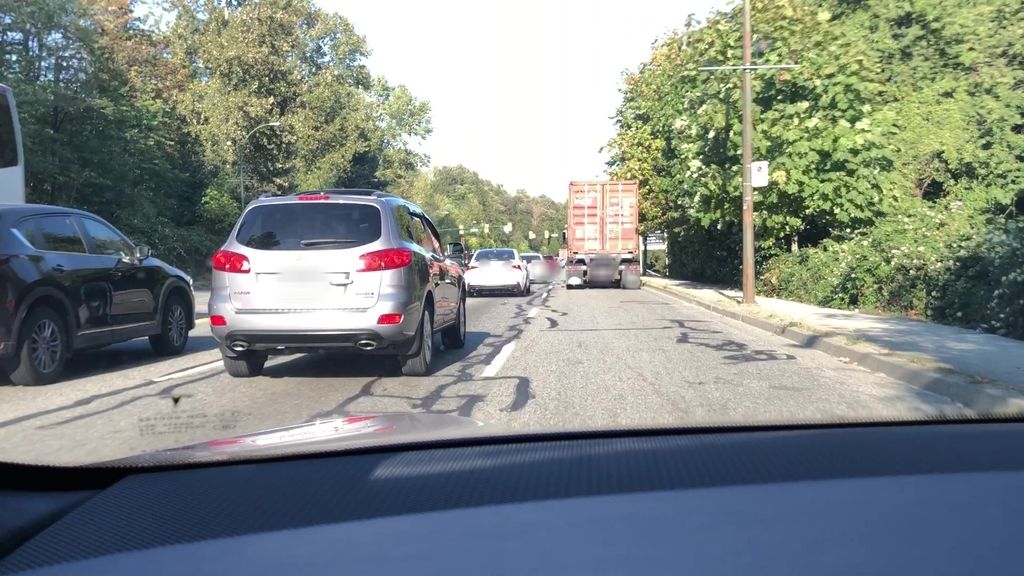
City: vancouver